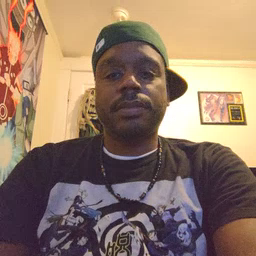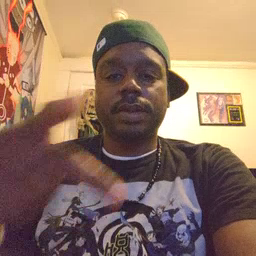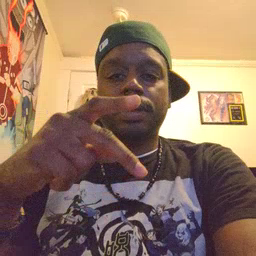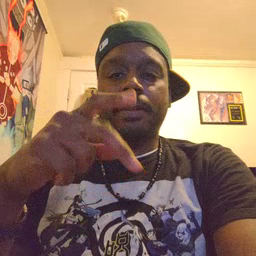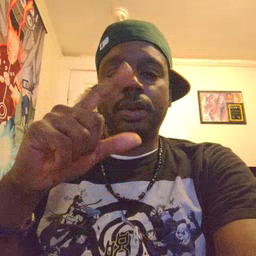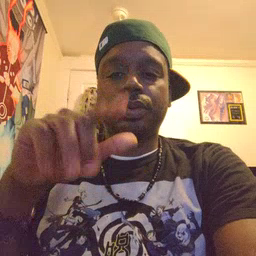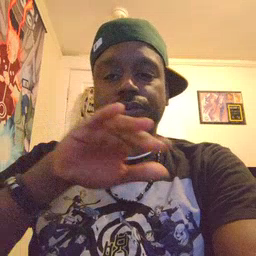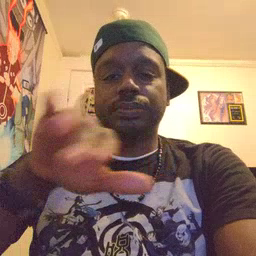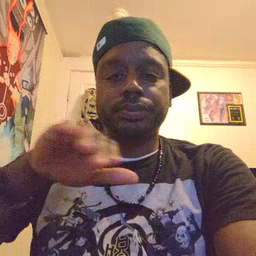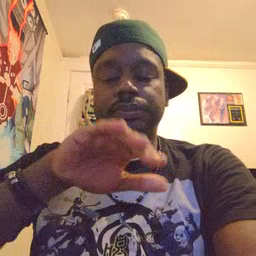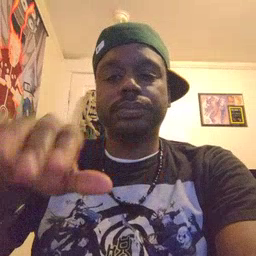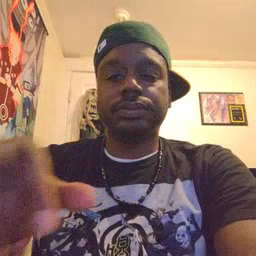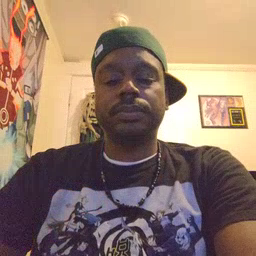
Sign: pool